Question: I have some confusion / difficulties trying to draw and understand an ERD diagram, below are the question:
> "Students enrol at colleges which offer courses taught by teachers. When the students enrol they must register on the courses they wish to study. The college will then assign a tutor, who is a teacher, to the student."
Would this be the right diagram?

Should college be an entity or attribute of the student entity?
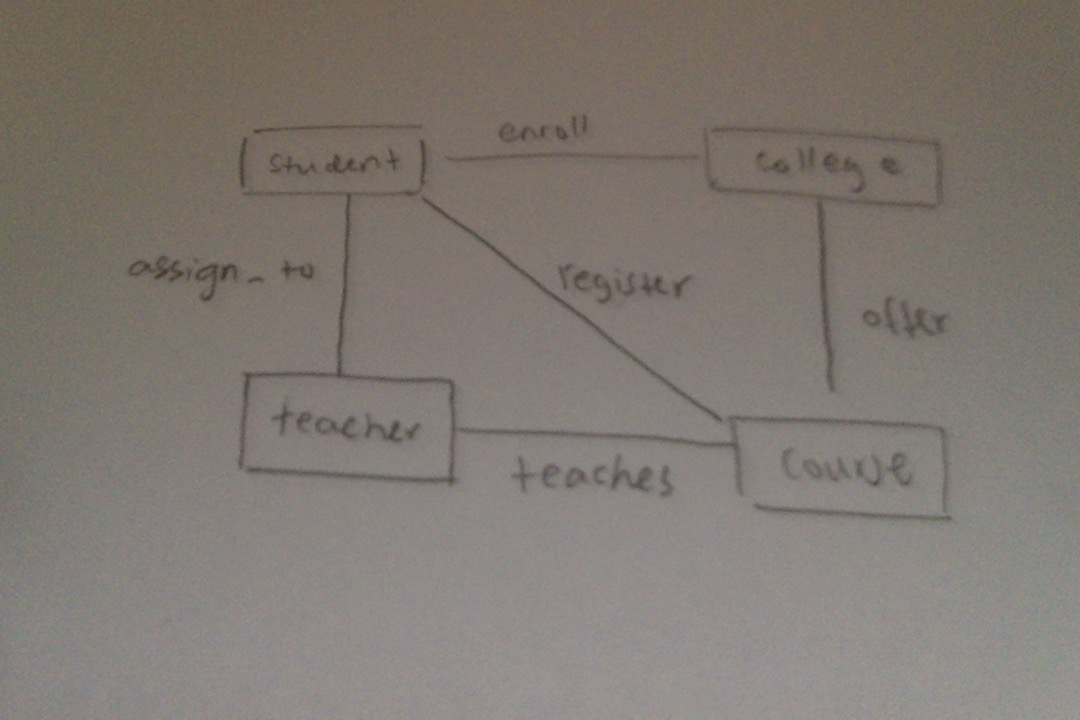
Answer: > Should college be an entity or attribute of the student entity?
The question is: "Can a college exists without a first student attending it?".
Yes, in order for a student to attend a college that college must exists; therefore college is an .
The next the question is: should a college be an attribute in the student entity, or do you need a separate relation (table, entity) '{STUDENT_ID, COLLEGE_ID}' ?
That depends on your "business rules" (constraints).
---
'[1]' If the rule (constraint) is:
'[c1]'
Then add a 'COLLEGE_ID' to the student entity.
---
'[2]' If the rule (constraint) is:
'[c2]'
Than you need to add a '{STUDENT_ID, COLLEGE_ID}'
---
To sort-out teacher, course, student details, see <URL>.
Your original model has few extra weaknesses like:
1. Can a college offer a course without a student signing up for the course first?
2. Can a teacher teach at more than one college?
3. Can a teacher teach more than one course?
4. Can more than one teacher teach a course?
5. How to make sure that if a student takes a course and a teacher tutors that student; than that teacher also teaches that course?
As you work through this you will add more entities.